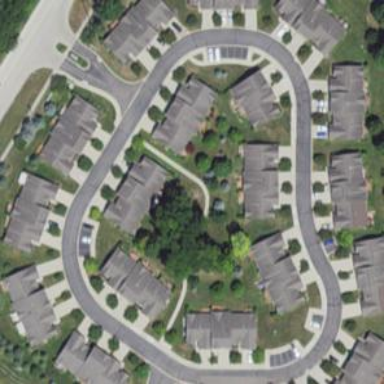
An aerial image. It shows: Condominium within residential area.